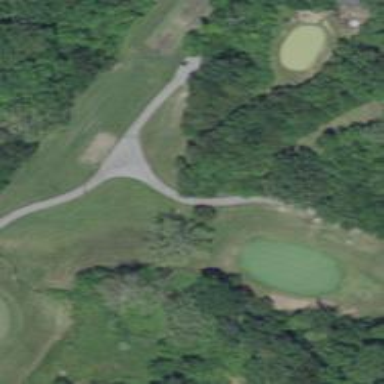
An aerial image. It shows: Pathway for golfing.